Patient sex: M
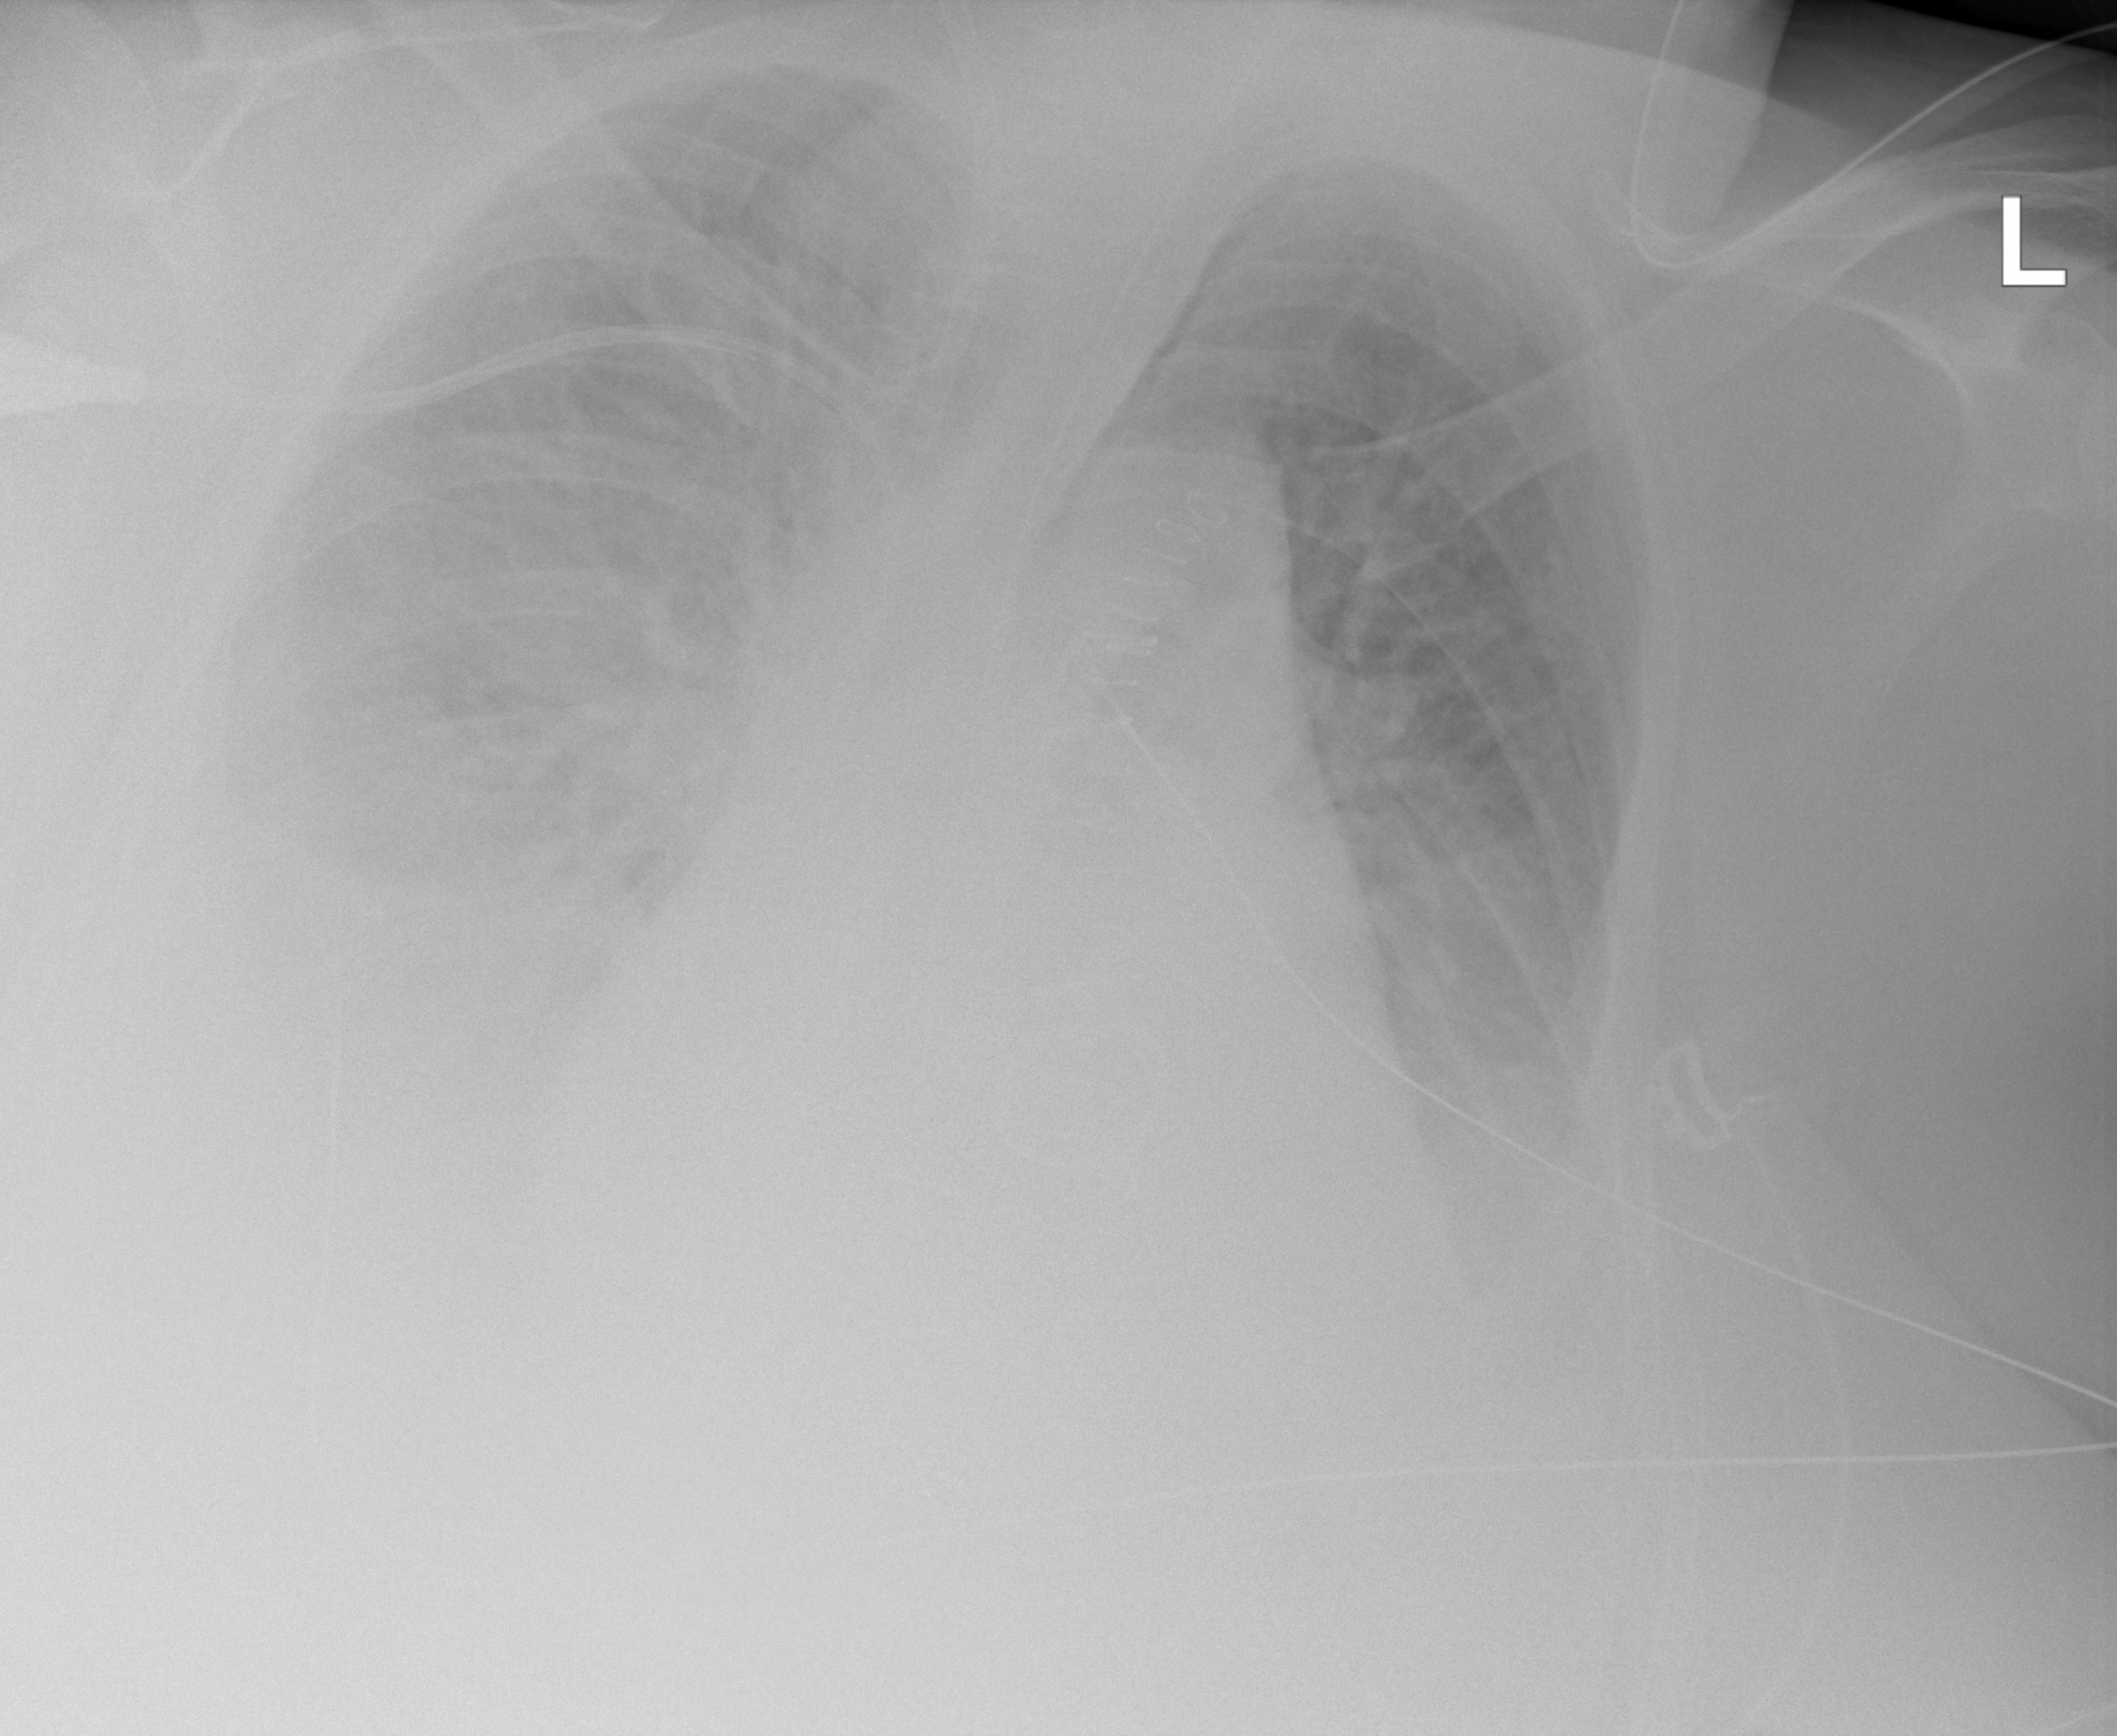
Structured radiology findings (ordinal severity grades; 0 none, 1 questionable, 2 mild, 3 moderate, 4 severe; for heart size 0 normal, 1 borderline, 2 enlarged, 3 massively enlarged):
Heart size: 2
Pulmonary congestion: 3
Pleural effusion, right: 3
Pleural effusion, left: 2
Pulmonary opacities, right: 2
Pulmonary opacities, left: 2
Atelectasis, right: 3
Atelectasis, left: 2